Aerial crown-view tile of a tropical tree (Barro Colorado Island, Panama), acquired 20250124:
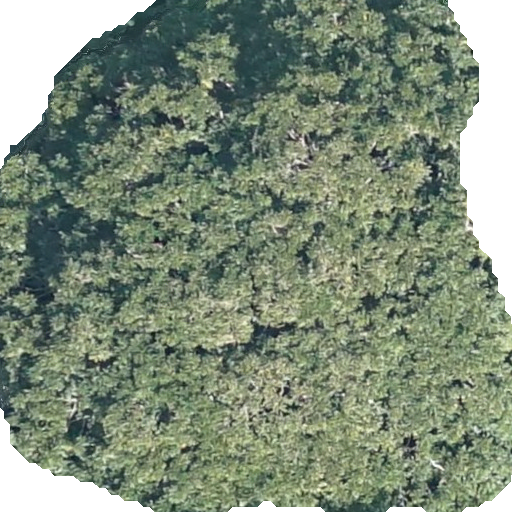
Species: Dipteryx oleifera
GBIF accepted scientific name: Dipteryx oleifera
Crown area: 364.711 m²